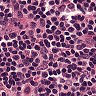
Metastatic tissue present: no